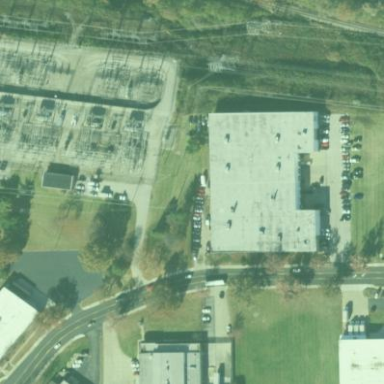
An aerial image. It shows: Power substation.